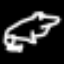
Label: frog